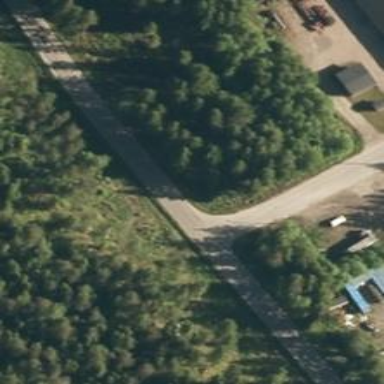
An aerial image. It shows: Secondary road with asphalt surface.